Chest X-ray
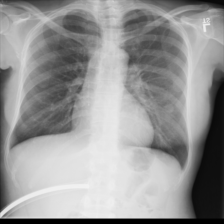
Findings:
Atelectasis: negative
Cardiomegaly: negative
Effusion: negative
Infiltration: negative
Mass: negative
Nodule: negative
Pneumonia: negative
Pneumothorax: negative
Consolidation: negative
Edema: negative
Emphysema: negative
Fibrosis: negative
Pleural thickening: negative
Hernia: negative